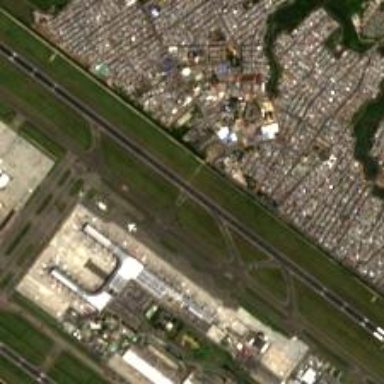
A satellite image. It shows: Runway at airport.